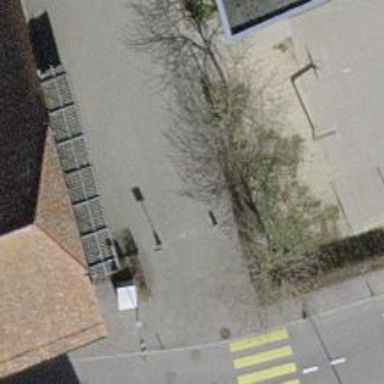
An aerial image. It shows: Rising bollard barrier.